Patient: sex M, age 52
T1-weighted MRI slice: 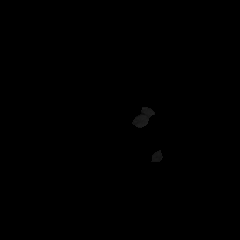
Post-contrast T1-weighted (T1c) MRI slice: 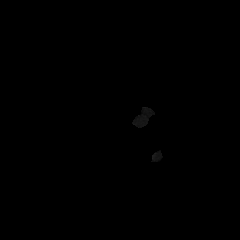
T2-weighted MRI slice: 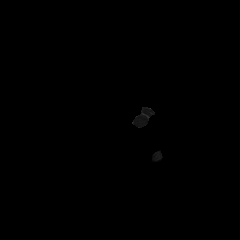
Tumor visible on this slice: no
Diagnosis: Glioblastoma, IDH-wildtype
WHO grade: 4